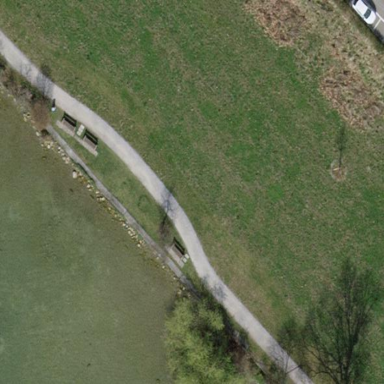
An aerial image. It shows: Lovely park for leisure and relaxation.